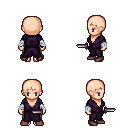
a pixel art fantasy rpg character, female body template, human, light skin, purple robe, teal pants, plain hairstyle, white cloth bandages, maroon shoes, dagger, four views (front, back, left, right), 2x2 character sprite sheet, small pixel art, hard edges, no anti-aliasing